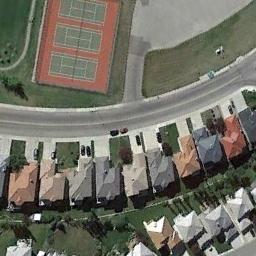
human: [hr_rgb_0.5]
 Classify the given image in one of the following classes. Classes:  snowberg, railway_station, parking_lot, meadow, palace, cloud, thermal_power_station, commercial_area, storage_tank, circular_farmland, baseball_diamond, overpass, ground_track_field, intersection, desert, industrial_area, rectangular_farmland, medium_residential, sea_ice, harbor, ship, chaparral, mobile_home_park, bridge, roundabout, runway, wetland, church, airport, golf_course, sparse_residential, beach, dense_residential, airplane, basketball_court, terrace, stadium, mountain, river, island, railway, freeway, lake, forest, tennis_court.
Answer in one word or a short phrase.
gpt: tennis_court